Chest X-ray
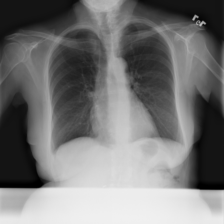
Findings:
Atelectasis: negative
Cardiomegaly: negative
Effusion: negative
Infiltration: negative
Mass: negative
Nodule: negative
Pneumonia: negative
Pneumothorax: negative
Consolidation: negative
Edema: negative
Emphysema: negative
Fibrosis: negative
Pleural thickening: negative
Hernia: negative